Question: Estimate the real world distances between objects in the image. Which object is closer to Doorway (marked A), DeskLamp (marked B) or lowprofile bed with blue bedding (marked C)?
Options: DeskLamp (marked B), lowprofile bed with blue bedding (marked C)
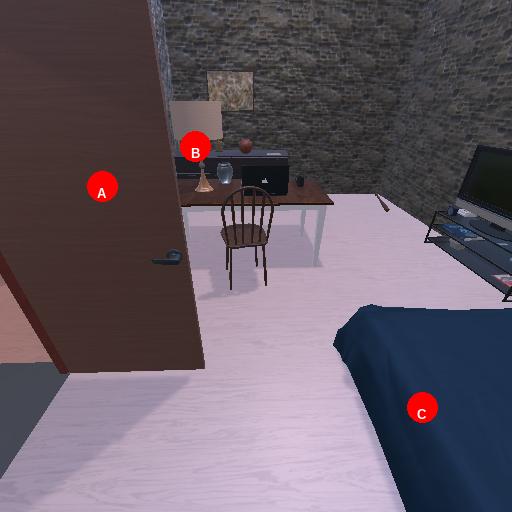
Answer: DeskLamp (marked B)